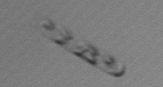
Label: Dactyliosolen_fragilissimus